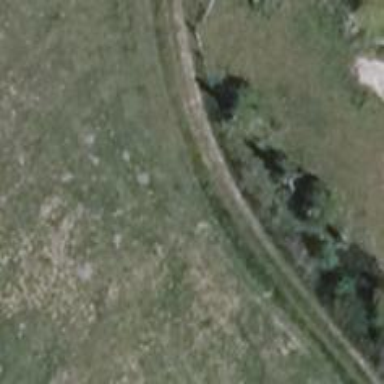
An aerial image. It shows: Grassy track with grade5 tracktype.